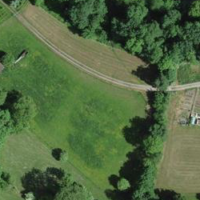
EUNIS habitat code: 25
Species observed at this site:
Pica pica
Arum maculatum
Mergus merganser
Columba palumbus